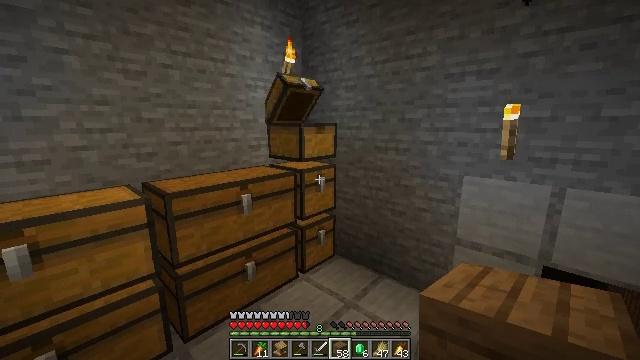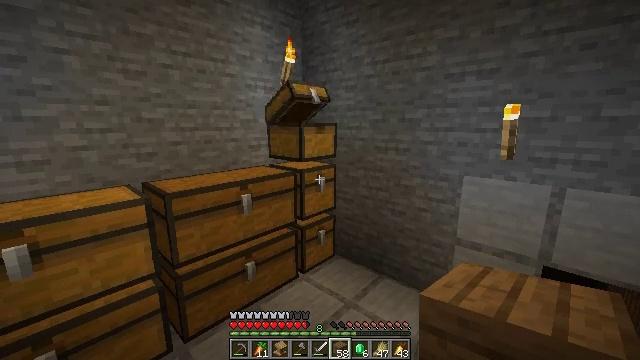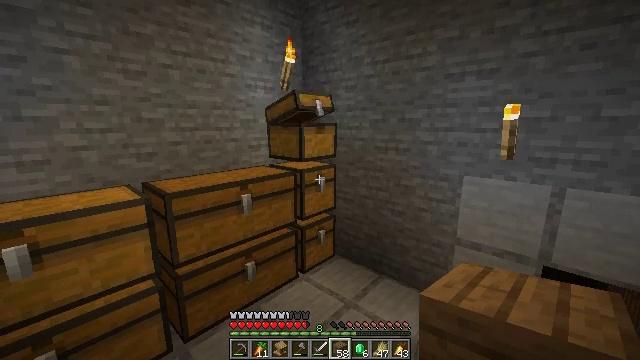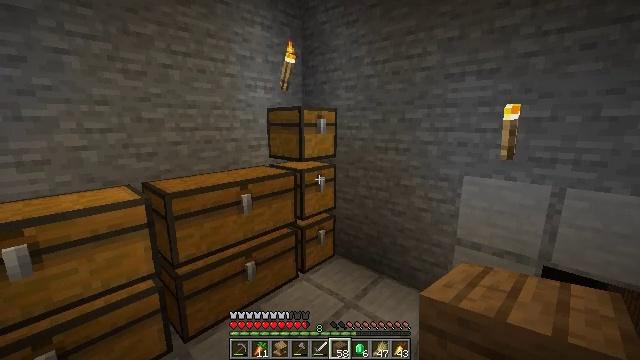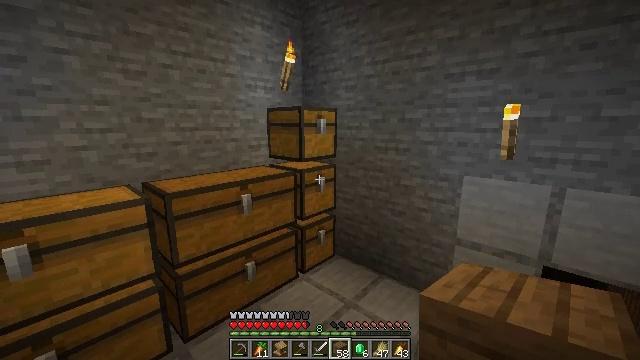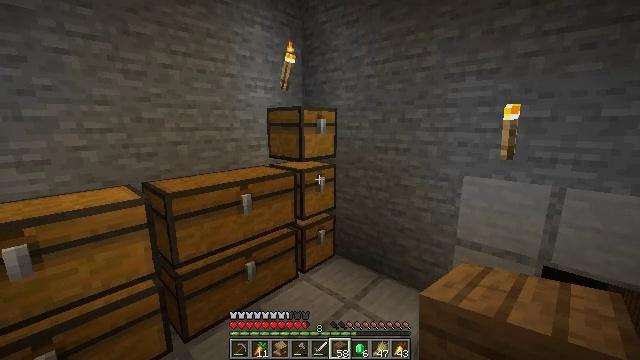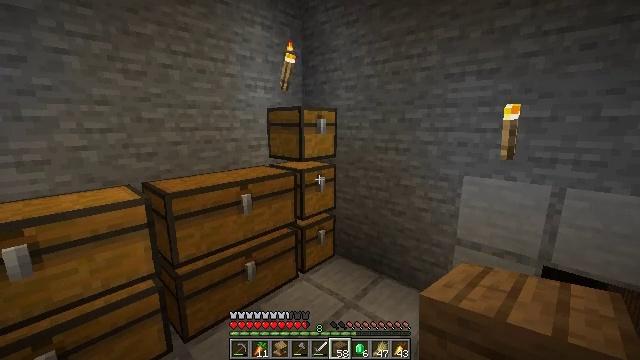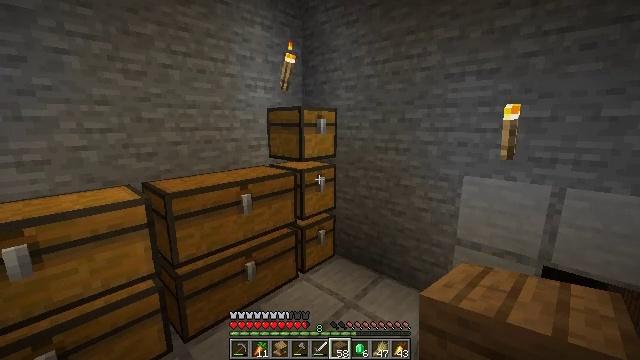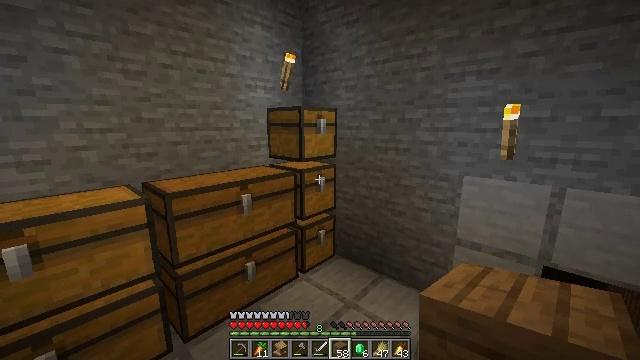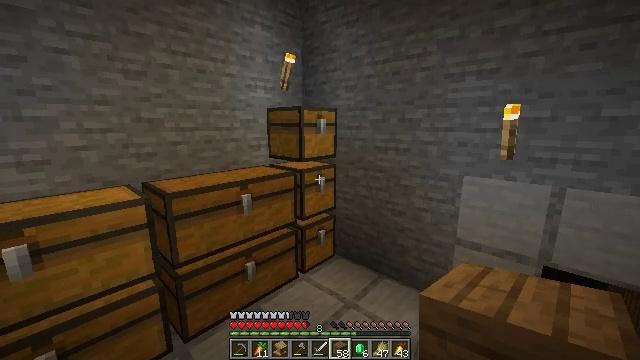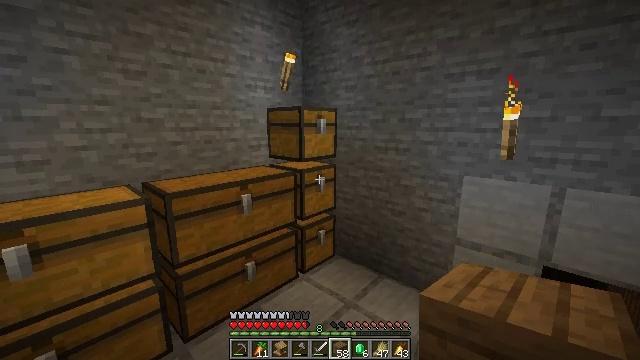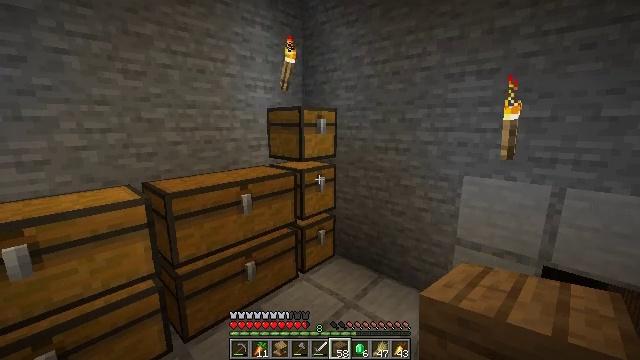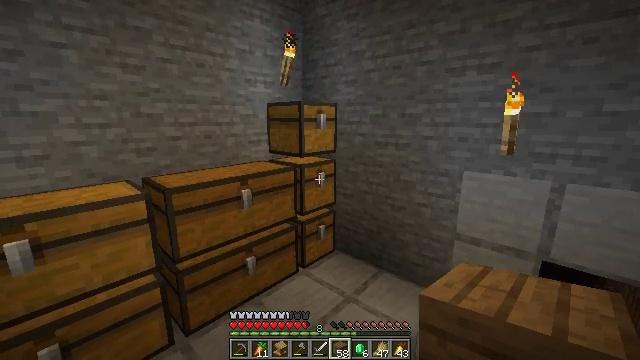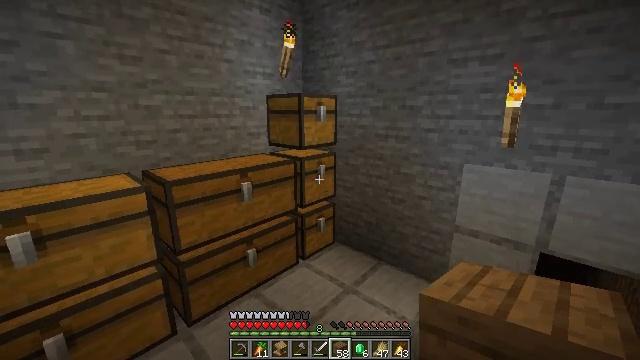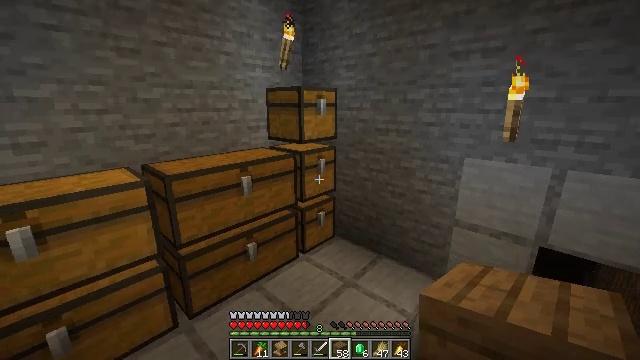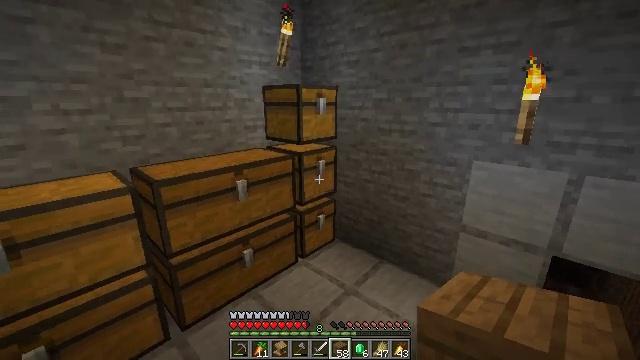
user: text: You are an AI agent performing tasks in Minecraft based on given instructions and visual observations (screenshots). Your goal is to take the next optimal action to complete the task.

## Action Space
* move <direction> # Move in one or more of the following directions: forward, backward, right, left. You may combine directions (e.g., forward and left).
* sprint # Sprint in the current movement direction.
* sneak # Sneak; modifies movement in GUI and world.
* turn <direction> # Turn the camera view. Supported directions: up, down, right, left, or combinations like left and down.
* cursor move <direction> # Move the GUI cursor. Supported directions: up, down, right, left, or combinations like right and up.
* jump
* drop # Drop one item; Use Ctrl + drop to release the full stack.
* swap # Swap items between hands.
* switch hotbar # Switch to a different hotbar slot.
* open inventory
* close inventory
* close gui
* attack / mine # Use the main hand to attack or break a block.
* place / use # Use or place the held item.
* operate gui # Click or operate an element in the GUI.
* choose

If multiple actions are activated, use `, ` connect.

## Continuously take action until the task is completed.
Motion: motion action
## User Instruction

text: Harvest bamboo from the farm.
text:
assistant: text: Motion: use / place
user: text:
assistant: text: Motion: use / place
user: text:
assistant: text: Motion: use / place
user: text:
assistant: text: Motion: no_op
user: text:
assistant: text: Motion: no_op
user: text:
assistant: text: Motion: no_op
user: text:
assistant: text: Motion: no_op
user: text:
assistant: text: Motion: no_op
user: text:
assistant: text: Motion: no_op
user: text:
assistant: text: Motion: no_op
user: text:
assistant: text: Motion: no_op
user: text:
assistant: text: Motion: turn down
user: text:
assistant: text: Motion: turn down
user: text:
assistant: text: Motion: move forward, turn down
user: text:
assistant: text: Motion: move forward
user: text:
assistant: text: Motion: move forward
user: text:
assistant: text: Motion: move forward
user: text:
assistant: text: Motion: move forward
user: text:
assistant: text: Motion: move forward
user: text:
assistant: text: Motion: move forward
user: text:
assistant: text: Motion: move forward
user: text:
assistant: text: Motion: move forward
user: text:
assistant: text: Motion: no_op
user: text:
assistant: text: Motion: turn up
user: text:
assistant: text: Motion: turn up
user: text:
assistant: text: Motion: turn up
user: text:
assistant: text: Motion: turn up
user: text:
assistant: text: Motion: turn up
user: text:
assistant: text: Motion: no_op
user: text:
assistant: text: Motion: use / place